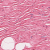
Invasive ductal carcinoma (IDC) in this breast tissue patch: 0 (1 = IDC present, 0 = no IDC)